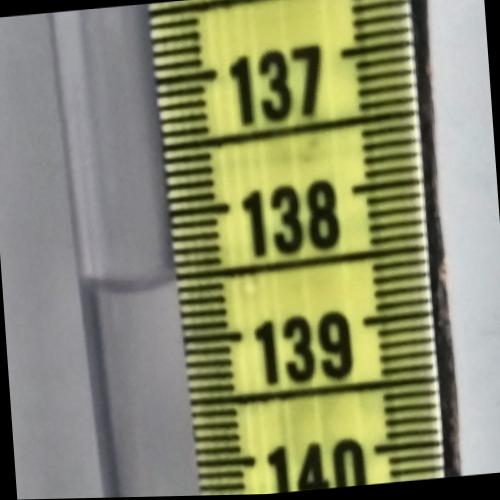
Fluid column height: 138.5 cm